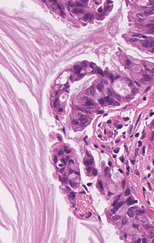
Tumor epithelial tissue: yes
Tumor-associated stroma tissue: yes
Normal tissue: no